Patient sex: M
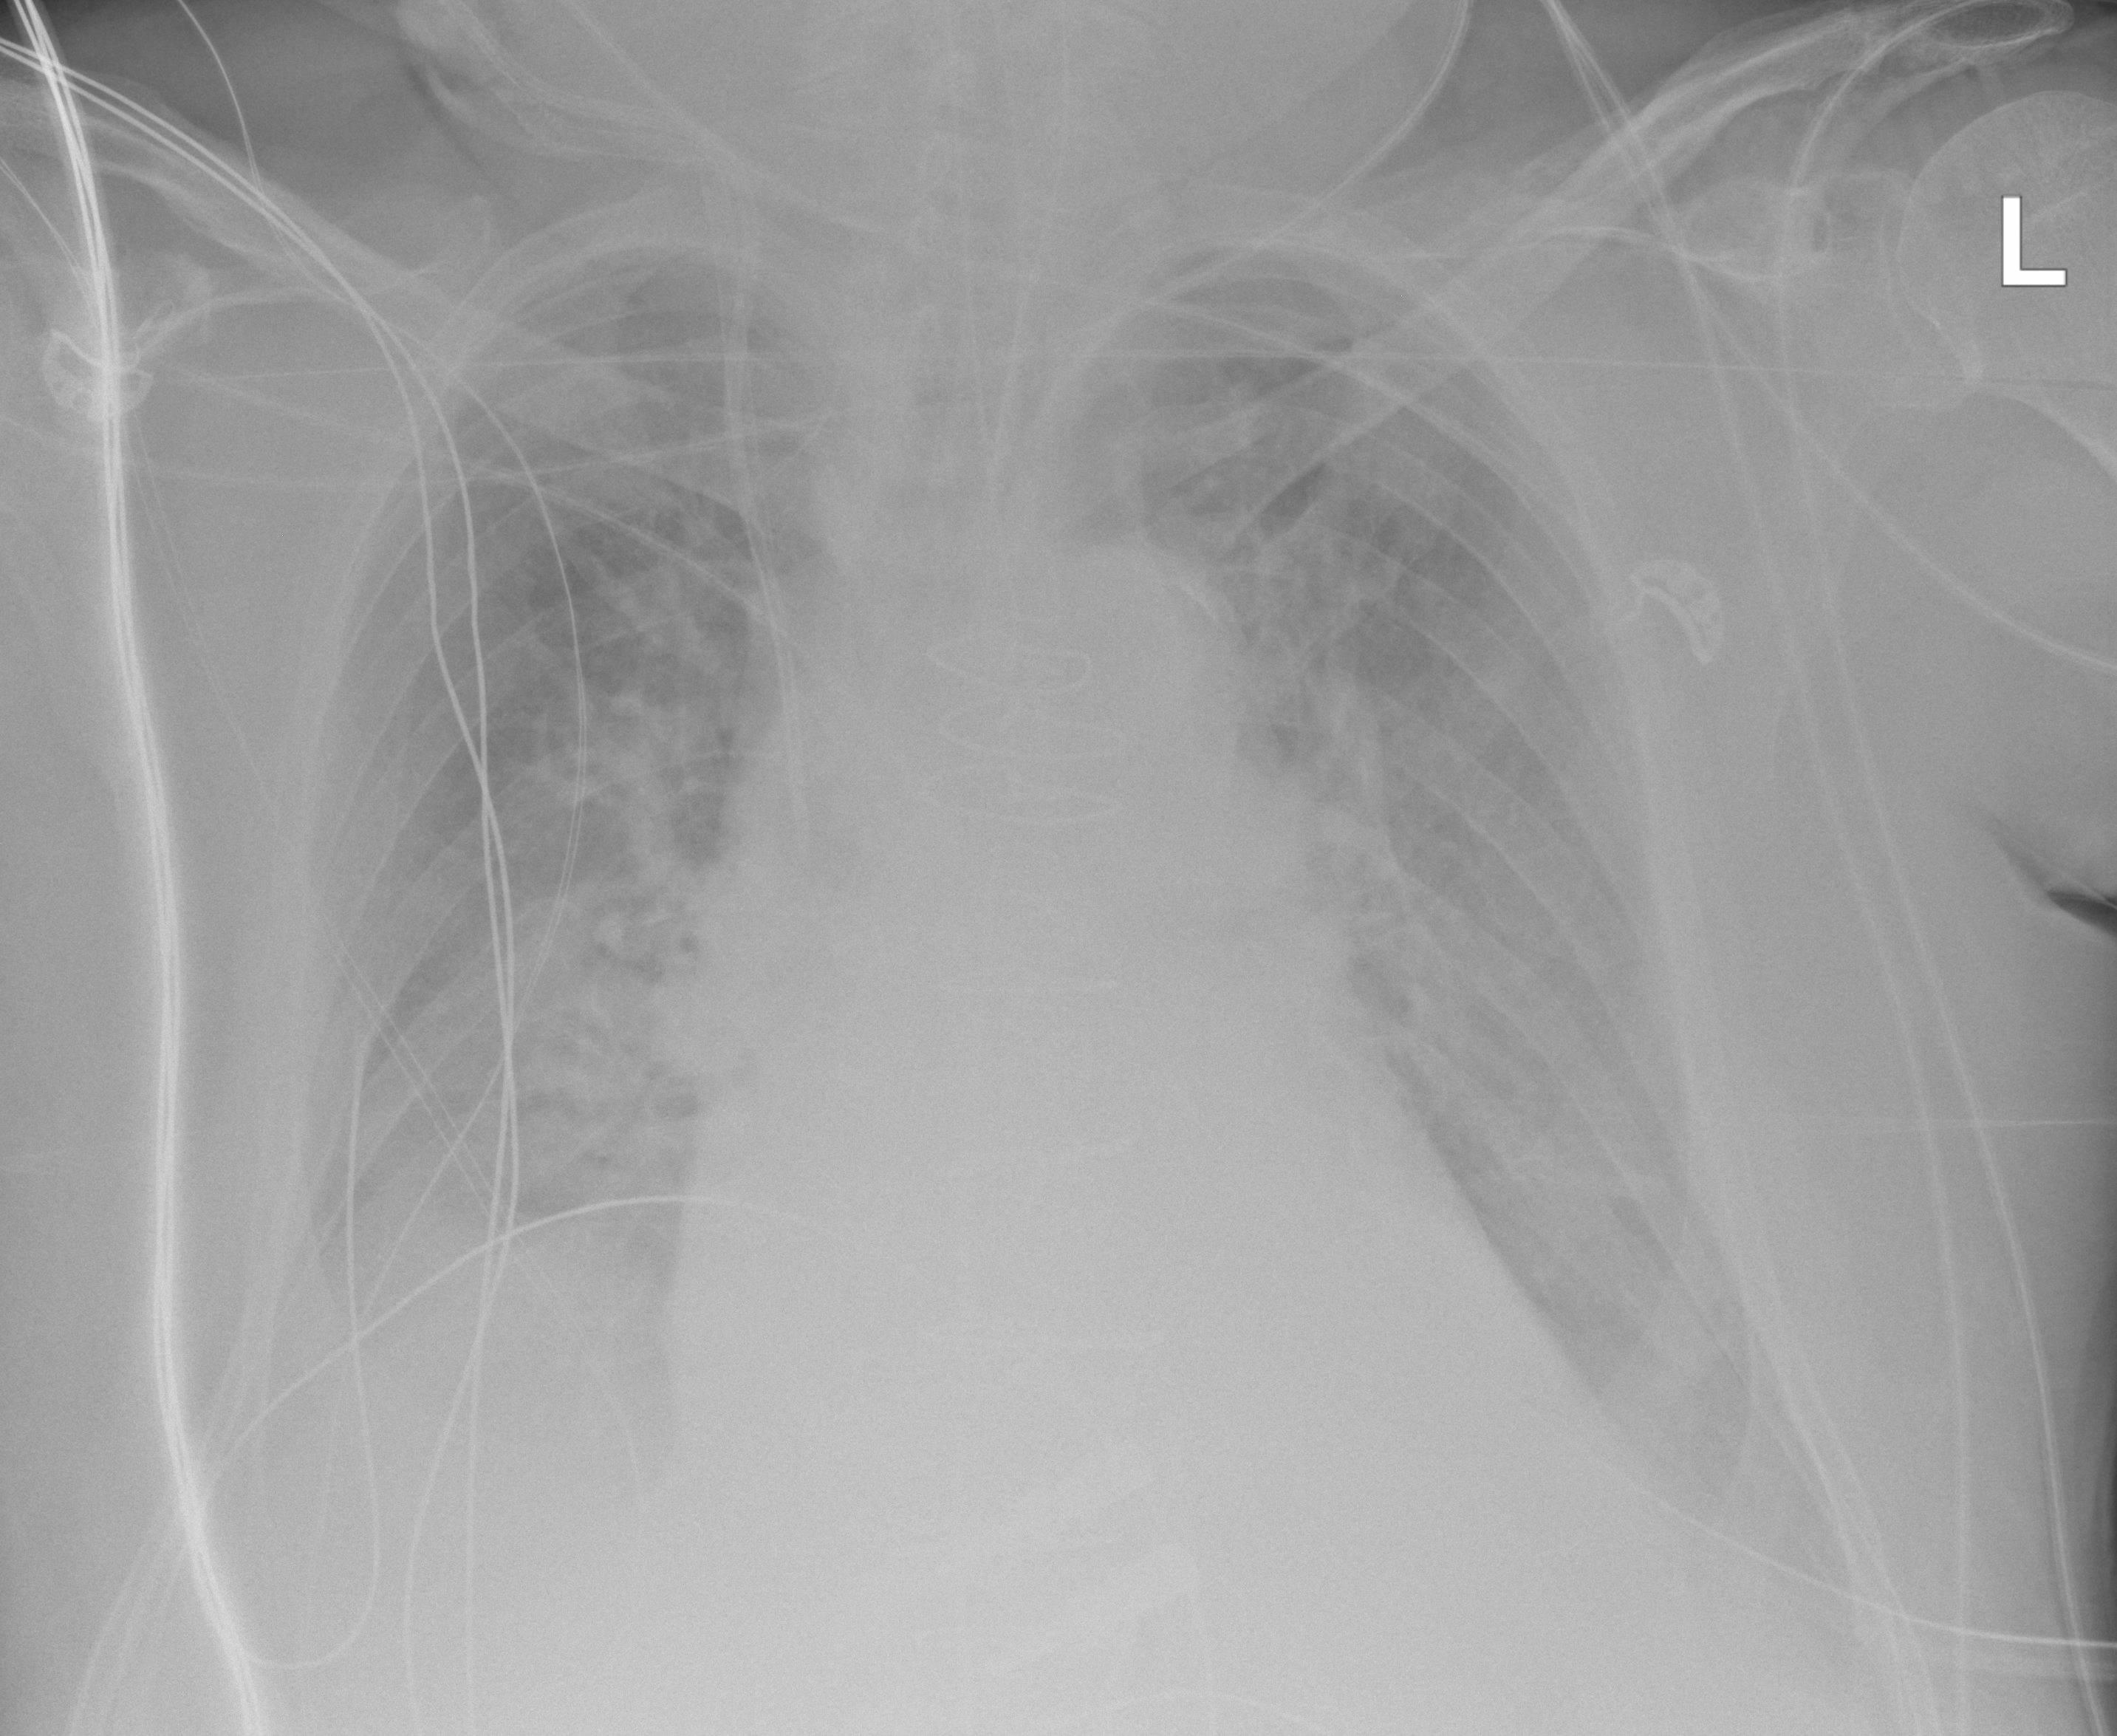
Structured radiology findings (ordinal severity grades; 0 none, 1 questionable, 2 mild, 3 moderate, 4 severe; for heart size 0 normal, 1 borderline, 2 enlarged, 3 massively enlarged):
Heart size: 2
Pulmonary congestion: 2
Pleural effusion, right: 2
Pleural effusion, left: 3
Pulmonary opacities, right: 2
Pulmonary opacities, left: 0
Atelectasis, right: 3
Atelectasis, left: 2